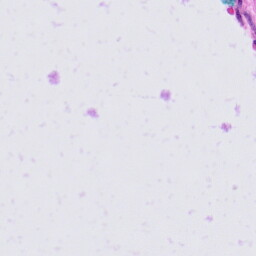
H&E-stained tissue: Prostate